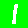
Digit: 1